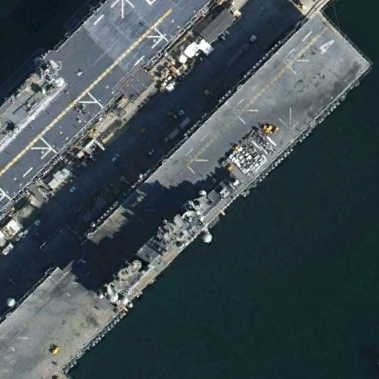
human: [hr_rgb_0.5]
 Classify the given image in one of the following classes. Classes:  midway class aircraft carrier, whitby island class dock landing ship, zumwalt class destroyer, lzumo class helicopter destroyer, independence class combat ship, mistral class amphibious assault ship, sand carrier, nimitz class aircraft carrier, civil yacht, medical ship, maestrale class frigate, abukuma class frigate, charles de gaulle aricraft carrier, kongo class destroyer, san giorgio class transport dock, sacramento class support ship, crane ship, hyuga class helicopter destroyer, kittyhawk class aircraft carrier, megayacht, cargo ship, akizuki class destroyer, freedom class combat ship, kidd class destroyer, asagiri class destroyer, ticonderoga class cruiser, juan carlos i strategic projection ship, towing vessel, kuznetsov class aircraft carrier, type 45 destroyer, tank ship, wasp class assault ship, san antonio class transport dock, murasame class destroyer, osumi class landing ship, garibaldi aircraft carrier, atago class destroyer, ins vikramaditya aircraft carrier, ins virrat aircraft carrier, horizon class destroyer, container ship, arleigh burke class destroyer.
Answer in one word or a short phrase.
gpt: Wasp class assault ship